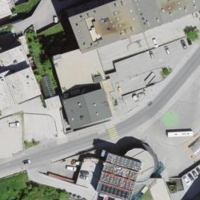
EUNIS habitat code: 54
Species observed at this site:
Tettigonia viridissima
Lysandra coridon
Issoria lathonia
Ptyonoprogne rupestris
Leontopodium nivale
Melanargia galathea